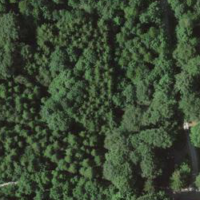
EUNIS habitat code: 41
Species observed at this site:
Sorbus aucuparia